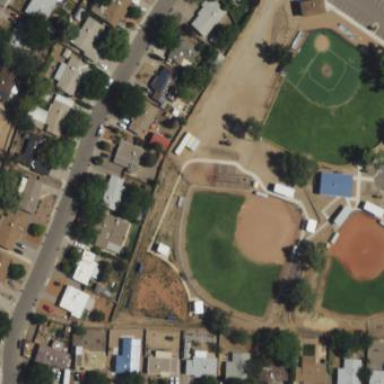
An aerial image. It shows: Baseball pitch for leisure land activities.